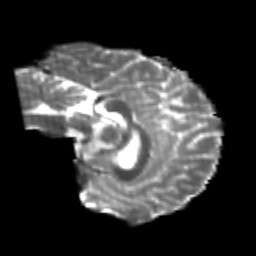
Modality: T2w
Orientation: sagittal
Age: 22
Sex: female
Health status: healthy
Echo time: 0.074 s